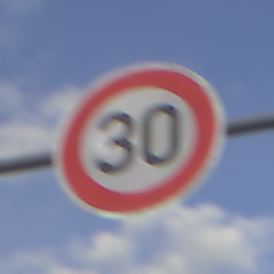
Verkehrszeichen: Geschwindigkeit30
Umgebung: Outdoor, Suburban
Tageszeit: MorningAfternoon
Wetter: PartlyCloudy
Licht: Natural
Jahreszeit: NotSpecified
Kontrast: MediumContrast